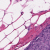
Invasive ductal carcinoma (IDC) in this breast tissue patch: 0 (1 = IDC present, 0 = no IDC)